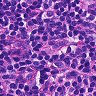
Metastatic tissue present: no